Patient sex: M
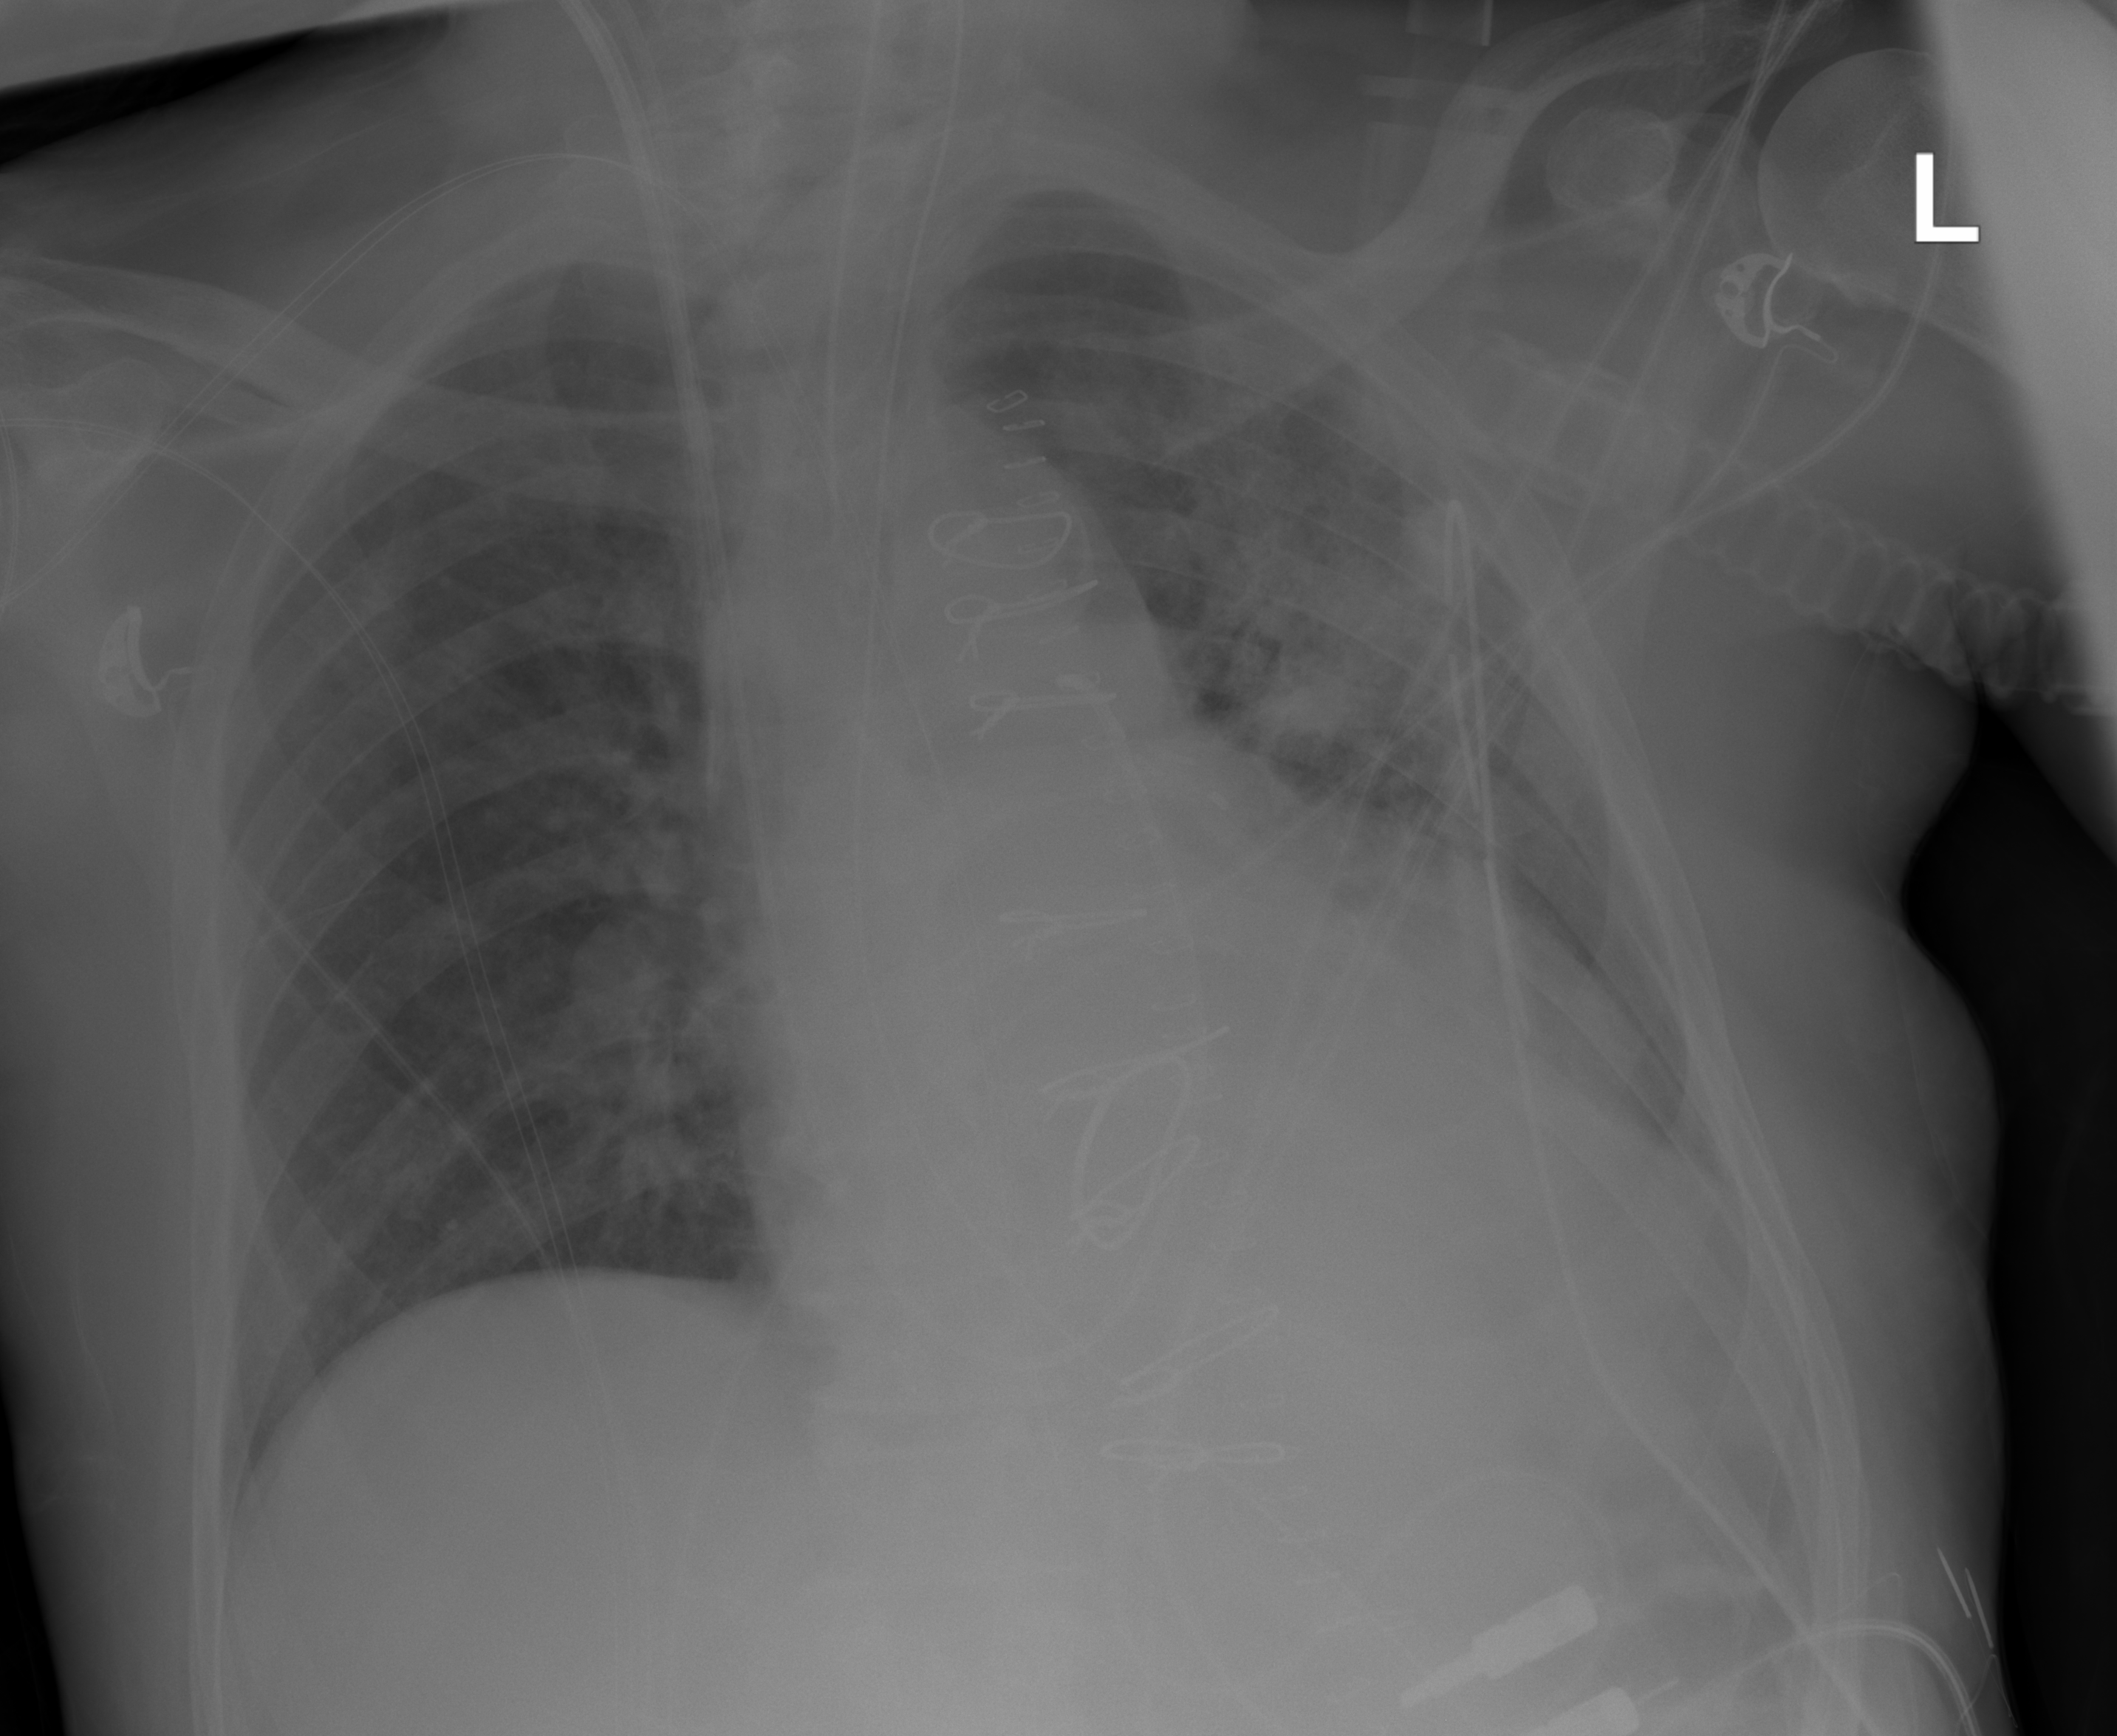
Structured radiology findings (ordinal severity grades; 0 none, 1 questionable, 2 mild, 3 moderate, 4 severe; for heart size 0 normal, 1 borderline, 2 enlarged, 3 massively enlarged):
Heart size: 2
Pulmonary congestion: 2
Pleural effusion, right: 0
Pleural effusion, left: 2
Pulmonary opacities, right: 0
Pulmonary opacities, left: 3
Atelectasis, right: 0
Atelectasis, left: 3